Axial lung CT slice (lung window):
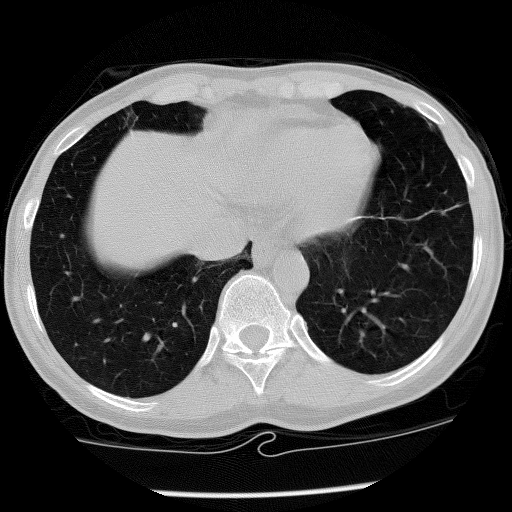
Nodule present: no